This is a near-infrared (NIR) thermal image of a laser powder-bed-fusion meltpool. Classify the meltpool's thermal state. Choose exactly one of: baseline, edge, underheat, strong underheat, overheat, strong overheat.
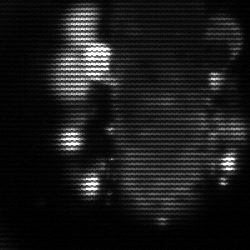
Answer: strong underheat